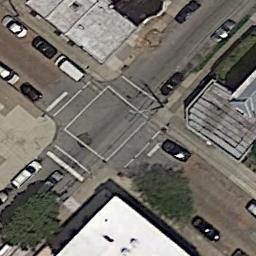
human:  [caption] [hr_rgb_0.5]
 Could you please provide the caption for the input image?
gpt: There are few cars in four directions at the intersection .

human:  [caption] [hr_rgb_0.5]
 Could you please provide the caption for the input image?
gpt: There are several moving vehicles on the road at the intersection, With many buildings and some trees around the intersection .

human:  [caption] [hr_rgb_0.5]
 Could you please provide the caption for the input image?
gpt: An intersection with normal traffic is between some buildings .

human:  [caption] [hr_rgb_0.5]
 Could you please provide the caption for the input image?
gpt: There are many cars at the intersection .

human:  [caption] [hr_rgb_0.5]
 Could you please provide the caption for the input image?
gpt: There are some cars at the intersection beside a white building .